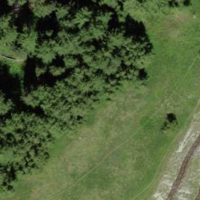
EUNIS habitat code: 31
Species observed at this site:
Galium boreale